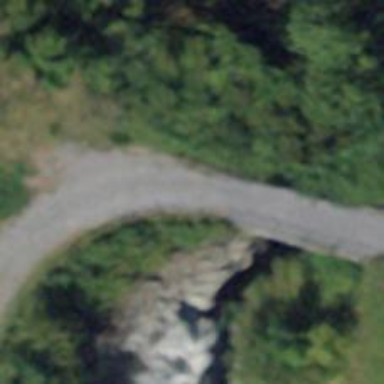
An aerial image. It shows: Paved track on bridge with grade2 track type.